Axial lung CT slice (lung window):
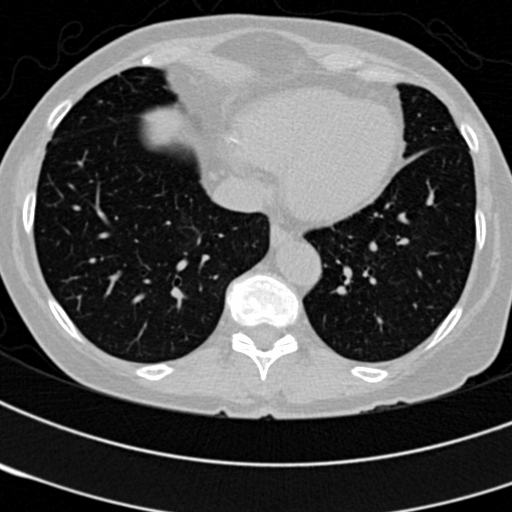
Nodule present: no